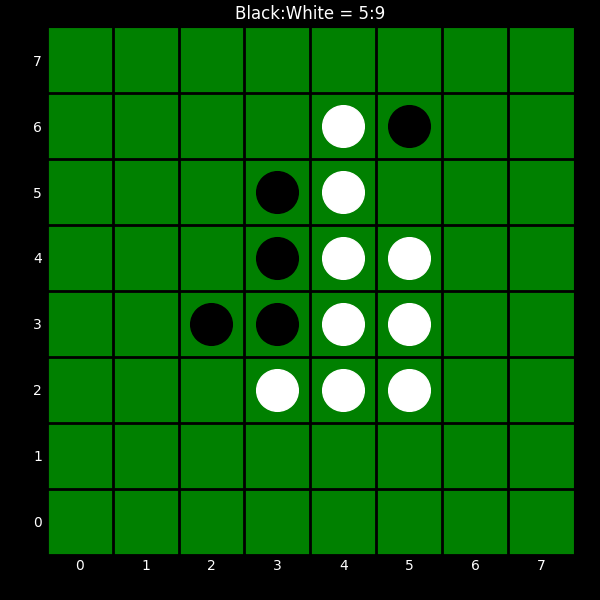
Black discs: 5
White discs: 9